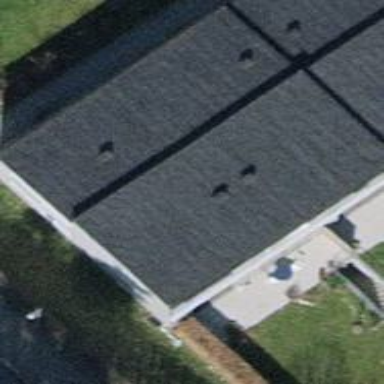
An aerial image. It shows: Building with tiled roof.